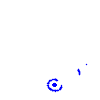
Particle: proton